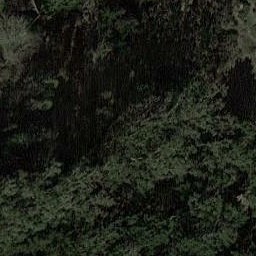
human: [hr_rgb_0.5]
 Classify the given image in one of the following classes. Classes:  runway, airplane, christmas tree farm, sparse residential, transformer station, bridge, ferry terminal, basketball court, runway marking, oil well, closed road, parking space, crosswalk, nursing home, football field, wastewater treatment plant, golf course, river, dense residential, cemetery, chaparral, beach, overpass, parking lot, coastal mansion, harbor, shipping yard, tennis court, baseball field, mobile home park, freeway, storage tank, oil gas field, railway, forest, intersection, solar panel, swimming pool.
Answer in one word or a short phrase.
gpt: forest